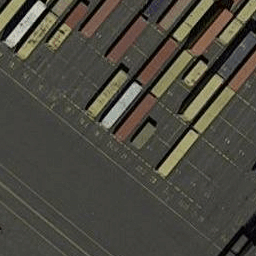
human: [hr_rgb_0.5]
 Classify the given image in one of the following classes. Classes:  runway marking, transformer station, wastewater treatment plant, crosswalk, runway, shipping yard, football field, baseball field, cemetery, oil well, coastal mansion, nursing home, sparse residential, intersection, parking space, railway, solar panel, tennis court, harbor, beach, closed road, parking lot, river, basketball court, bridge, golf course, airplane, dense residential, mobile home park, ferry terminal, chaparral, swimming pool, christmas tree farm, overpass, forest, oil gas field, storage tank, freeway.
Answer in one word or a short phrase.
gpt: shipping yard